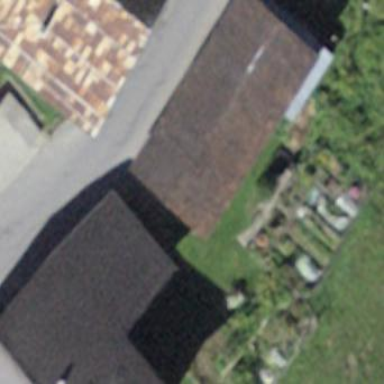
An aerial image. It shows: Shed.